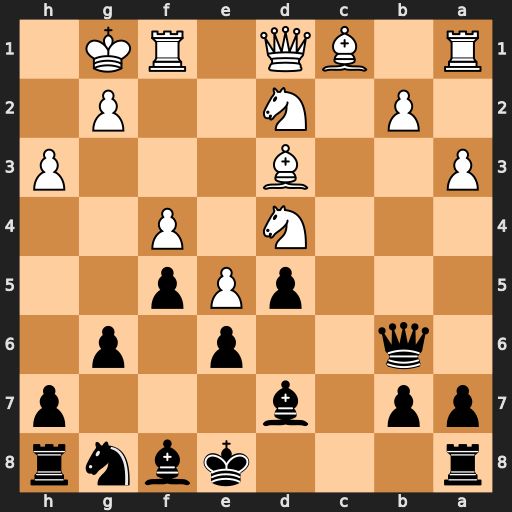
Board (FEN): r3kbnr/pp1b3p/1q2p1p1/3pPp2/3N1P2/P2B3P/1P1N2P1/R1BQ1RK1
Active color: b
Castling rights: kq
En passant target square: -
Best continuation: Qxd4+ Kh2 Qxd3